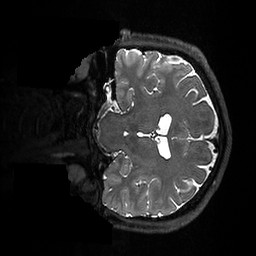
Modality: T2w
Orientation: coronal
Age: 38
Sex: male
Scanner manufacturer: ge
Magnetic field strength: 3 T
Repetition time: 3.202 s
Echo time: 0.06703 s